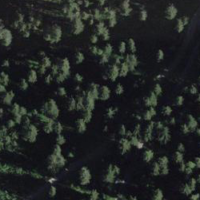
EUNIS habitat code: 43
Species observed at this site:
Petasites albus